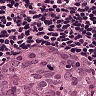
Metastatic tissue present: yes